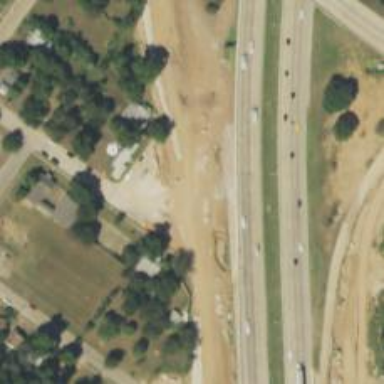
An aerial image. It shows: Secondary road with frontage road.